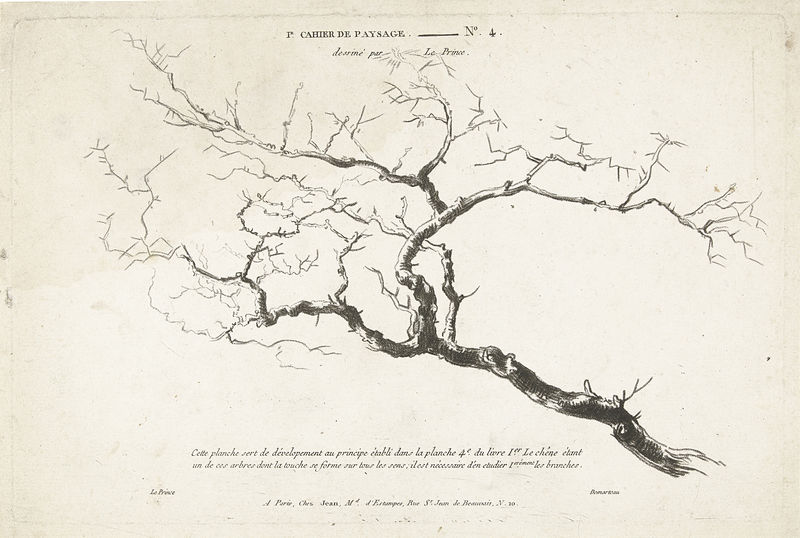
Titel: Studie van kale boomtak
Künstler: Gilles Demarteau
Standort: Amsterdam
Institution: Rijksmuseum
Schlagwörter: baum, äste, frankreich, zeichnung, alt, ast, zweige, schrift, dürre, tusche, dürr, buch, zweig, schwarz weiß, seite, bleistift, botanik, paysage, tree, keine blätter, drawing, branch, branches